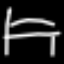
Label: bed